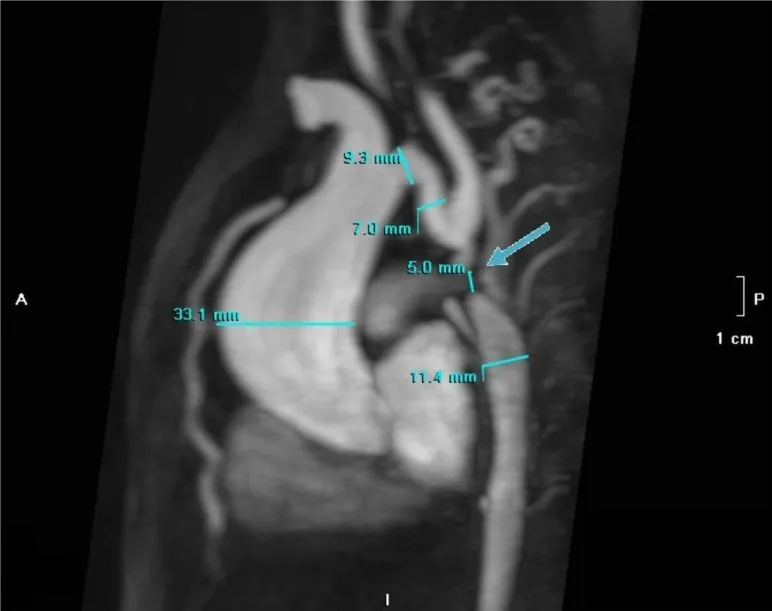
MR angiography with MIP reconstruction of the atretic aortic arch (5 mm) indicated by the arrow with dilatation (33 mm) of the ascending aorta, secondary to bicuspid aortic valve.
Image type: radiology (mri)